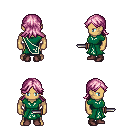
a pixel art fantasy rpg character, male body template, human, tanned skin, sash dress, metal pants, pink loose hair, maroon shoes, dagger, four views (front, back, left, right), 2x2 character sprite sheet, small pixel art, hard edges, no anti-aliasing